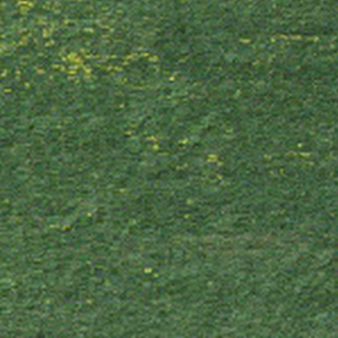
Label: other